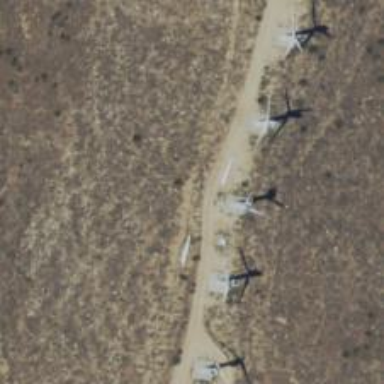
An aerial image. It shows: Wind power generator employing wind turbines.